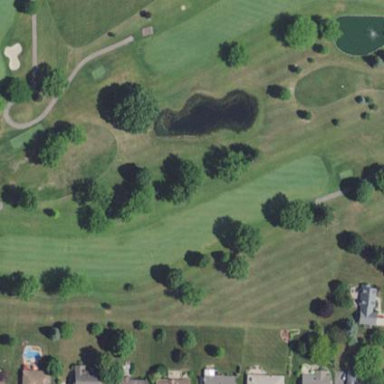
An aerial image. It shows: Grassy fairway on golf course.